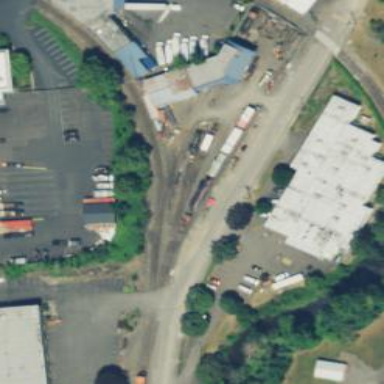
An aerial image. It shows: Railway siding with rails.